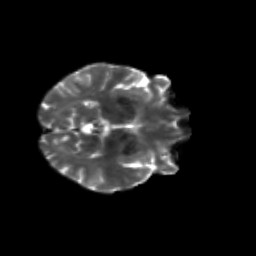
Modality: T2w
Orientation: axial
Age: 51
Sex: male
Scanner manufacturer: siemens
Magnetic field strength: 3 T
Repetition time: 4.71 s
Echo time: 0.0906 s